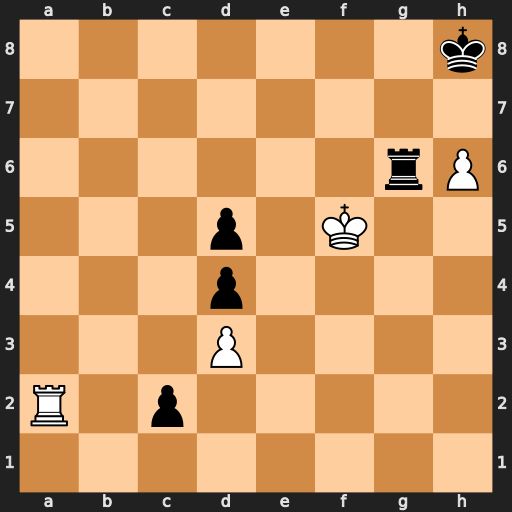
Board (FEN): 7k/8/6rP/3p1K2/3p4/3P4/R1p5/8
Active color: w
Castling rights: -
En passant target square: -
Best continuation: Kxg6 c1=Q Ra8+ Qc8 Rxc8#